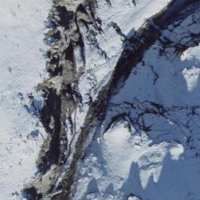
EUNIS habitat code: 48
Species observed at this site:
Pyrrhocorax graculus
Tichodroma muraria
Lagopus muta